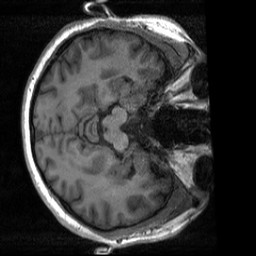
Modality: T1w
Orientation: axial
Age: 25
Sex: female
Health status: healthy
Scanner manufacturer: siemens
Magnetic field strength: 3 T
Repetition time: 2 s
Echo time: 0.00232 s